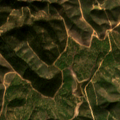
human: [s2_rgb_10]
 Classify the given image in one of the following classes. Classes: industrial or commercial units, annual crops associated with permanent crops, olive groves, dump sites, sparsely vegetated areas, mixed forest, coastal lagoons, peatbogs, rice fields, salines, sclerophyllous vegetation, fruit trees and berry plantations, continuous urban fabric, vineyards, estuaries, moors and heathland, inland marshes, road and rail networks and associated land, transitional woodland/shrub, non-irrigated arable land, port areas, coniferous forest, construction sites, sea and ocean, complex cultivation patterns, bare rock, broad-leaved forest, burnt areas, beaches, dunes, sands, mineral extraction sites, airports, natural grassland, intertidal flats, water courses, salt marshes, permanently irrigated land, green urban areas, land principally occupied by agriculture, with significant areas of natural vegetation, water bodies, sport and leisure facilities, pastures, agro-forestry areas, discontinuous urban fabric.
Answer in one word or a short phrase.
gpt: broad-leaved forest, sclerophyllous vegetation, transitional woodland/shrub